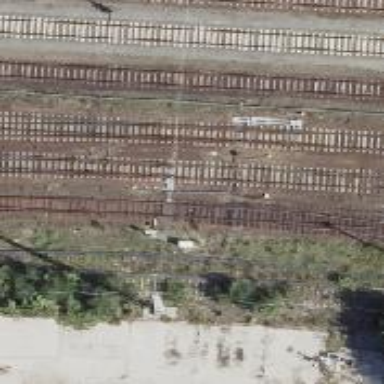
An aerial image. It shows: Railway signal.